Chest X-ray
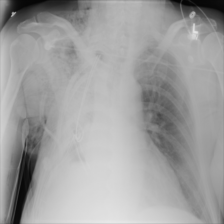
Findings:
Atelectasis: negative
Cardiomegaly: negative
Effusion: negative
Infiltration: negative
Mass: negative
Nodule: negative
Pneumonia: negative
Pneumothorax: negative
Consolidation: negative
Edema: negative
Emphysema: negative
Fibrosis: negative
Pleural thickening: negative
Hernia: negative